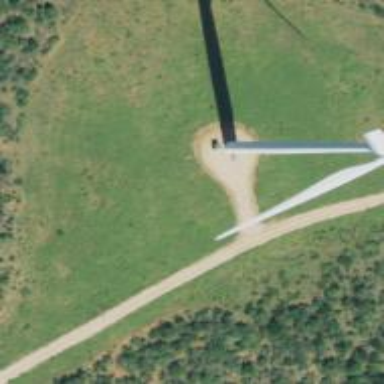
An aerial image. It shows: Wind generator with horizontal axis. The generator is wind turbine.